Question: I am trying to put transparency (or a color gradient) on the title of an UIButton. I don't know how do that. I have tried to simply put a clearColor on the titleColor but we only see the background color.
So i hope that there is someone here who will be an amazing idea for my problem.

My solution
'''
self.loginButton = [UIButton buttonWithType:UIButtonTypeCustom];
self.loginButton.backgroundColor= [UIColor whiteColor];
self.loginButton.frame = CGRectMake(self.signUpButton.left,
0,
self.signUpButton.frame.size.width,
self.signUpButton.frame.size.height);
[self.loginButton.layer setBackgroundColor:[[UIColor blackColor] CGColor]];
self.loginButton.layer.borderColor = [[UIColor whiteColor] CGColor];
self.loginButton.layer.borderWidth = 1.0f;
self.loginButton.layer.cornerRadius = 3.0f;
[self.loginButton addTarget:self action:@selector(loginButtonClicked:) forControlEvents:UIControlEventTouchUpInside];
self.loginButtonLabel = [[UILabel alloc] initWithFrame:CGRectMake(0, 0, 0, 0)];
self.loginButtonLabel.font = [UIFont fontWithName:@"OpenSans-Light" size:16.0f];
self.loginButtonLabel.textColor = [UIColor whiteColor];
self.loginButtonLabel.text = @"Connexion";
[self.loginButtonLabel sizeToFit];
UIColor *topColor = [UIColor blueColor];
UIColor *bottomColor = [UIColor orangeColor];
self.gradientView = [[UIView alloc] initWithFrame:self.loginButtonLabel.frame];
[self.loginButton addSubview:self.gradientView];
[self.loginButton sendSubviewToBack:self.gradientView];
[self.loginButton addSubview:self.loginButtonLabel];
CAGradientLayer *gradient = [CAGradientLayer layer];
gradient.frame = self.gradientView.frame;
gradient.colors = [NSArray arrayWithObjects:(id)topColor.CGColor, (id)bottomColor.CGColor, nil];
gradient.startPoint = CGPointMake(0, 0.5);
gradient.endPoint = CGPointMake(1, 0.5);
[self.gradientView.layer addSublayer:gradient];
self.gradientView.layer.mask = self.loginButtonLabel.layer;
self.gradientView.layer.masksToBounds = YES;
self.gradientView.center = CGPointMake(self.loginButton.width / 2, self.loginButton.height / 2);
[self.view addSubview:self.loginButton];
'''
But Now i need to put the gradient on the border. Any idea ?
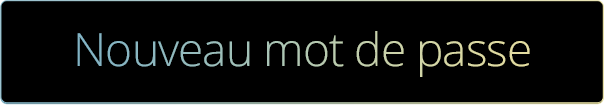
Answer: So my solution is to create a custom button with an 'UILabel'. I will use an 'UIView' with a gradient for color the text.
The solution :
'''
self.loginButton = [UIButton buttonWithType:UIButtonTypeCustom];
self.loginButton.backgroundColor= [UIColor whiteColor];
self.loginButton.frame = CGRectMake(self.signUpButton.left,
0,
self.signUpButton.frame.size.width,
self.signUpButton.frame.size.height);
[self.loginButton.layer setBackgroundColor:[[UIColor blackColor] CGColor]];
self.loginButton.layer.borderColor = [[UIColor whiteColor] CGColor];
self.loginButton.layer.borderWidth = 1.0f;
self.loginButton.layer.cornerRadius = 3.0f;
[self.loginButton addTarget:self action:@selector(loginButtonClicked:) forControlEvents:UIControlEventTouchUpInside];
self.loginButtonLabel = [[UILabel alloc] initWithFrame:CGRectMake(0, 0, 0, 0)];
self.loginButtonLabel.font = [UIFont fontWithName:@"OpenSans-Light" size:16.0f];
self.loginButtonLabel.textColor = [UIColor whiteColor];
self.loginButtonLabel.text = @"Connexion";
[self.loginButtonLabel sizeToFit];
UIColor *topColor = [UIColor blueColor];
UIColor *bottomColor = [UIColor orangeColor];
self.gradientView = [[UIView alloc] initWithFrame:self.loginButtonLabel.frame];
[self.loginButton addSubview:self.gradientView];
[self.loginButton sendSubviewToBack:self.gradientView];
[self.loginButton addSubview:self.loginButtonLabel];
CAGradientLayer *gradient = [CAGradientLayer layer];
gradient.frame = self.gradientView.frame;
gradient.colors = [NSArray arrayWithObjects:(id)topColor.CGColor, (id)bottomColor.CGColor, nil];
gradient.startPoint = CGPointMake(0, 0.5);
gradient.endPoint = CGPointMake(1, 0.5);
[self.gradientView.layer addSublayer:gradient];
self.gradientView.layer.mask = self.loginButtonLabel.layer;
self.gradientView.layer.masksToBounds = YES;
self.gradientView.center = CGPointMake(self.loginButton.width / 2, self.loginButton.height / 2);
[self.view addSubview:self.loginButton];
'''